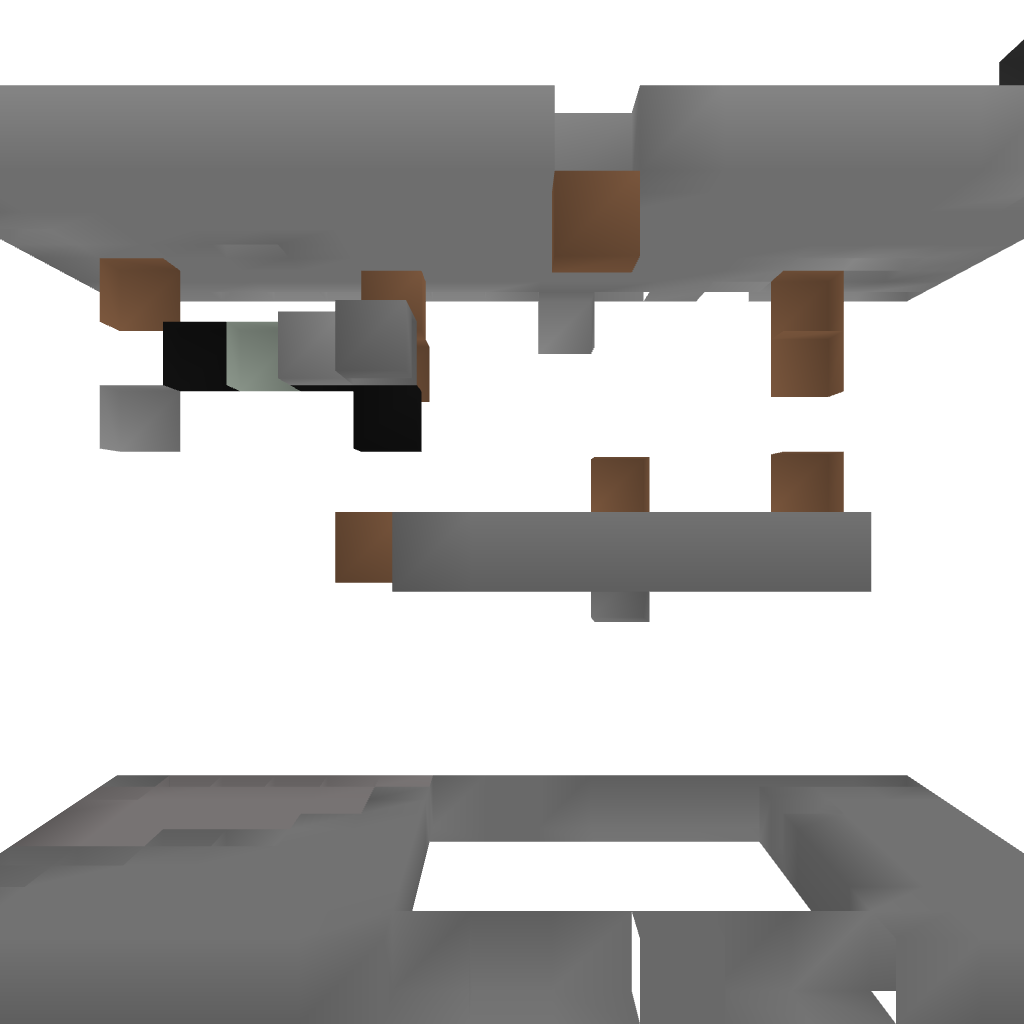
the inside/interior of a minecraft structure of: Self Making House